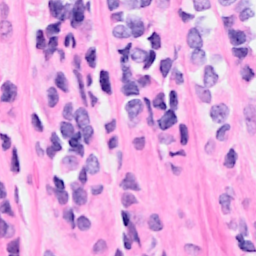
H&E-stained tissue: Breast